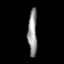
Tissue: lung
Cell type: Epithelial cells
Senescence score: 0.2262
Nuclear area (px): 420
Mean DAPI intensity: 145.364